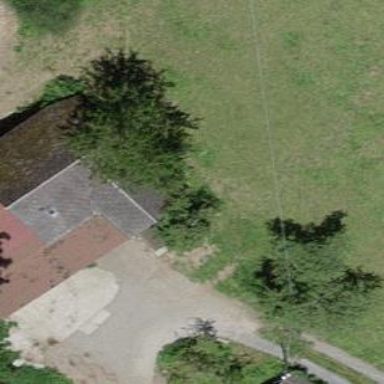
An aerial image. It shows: Barn.